Question: When executing a query on Oracle SQL Developer the result is text rather than a grid. I'd like it to display a grid, but I do not know how to display them.

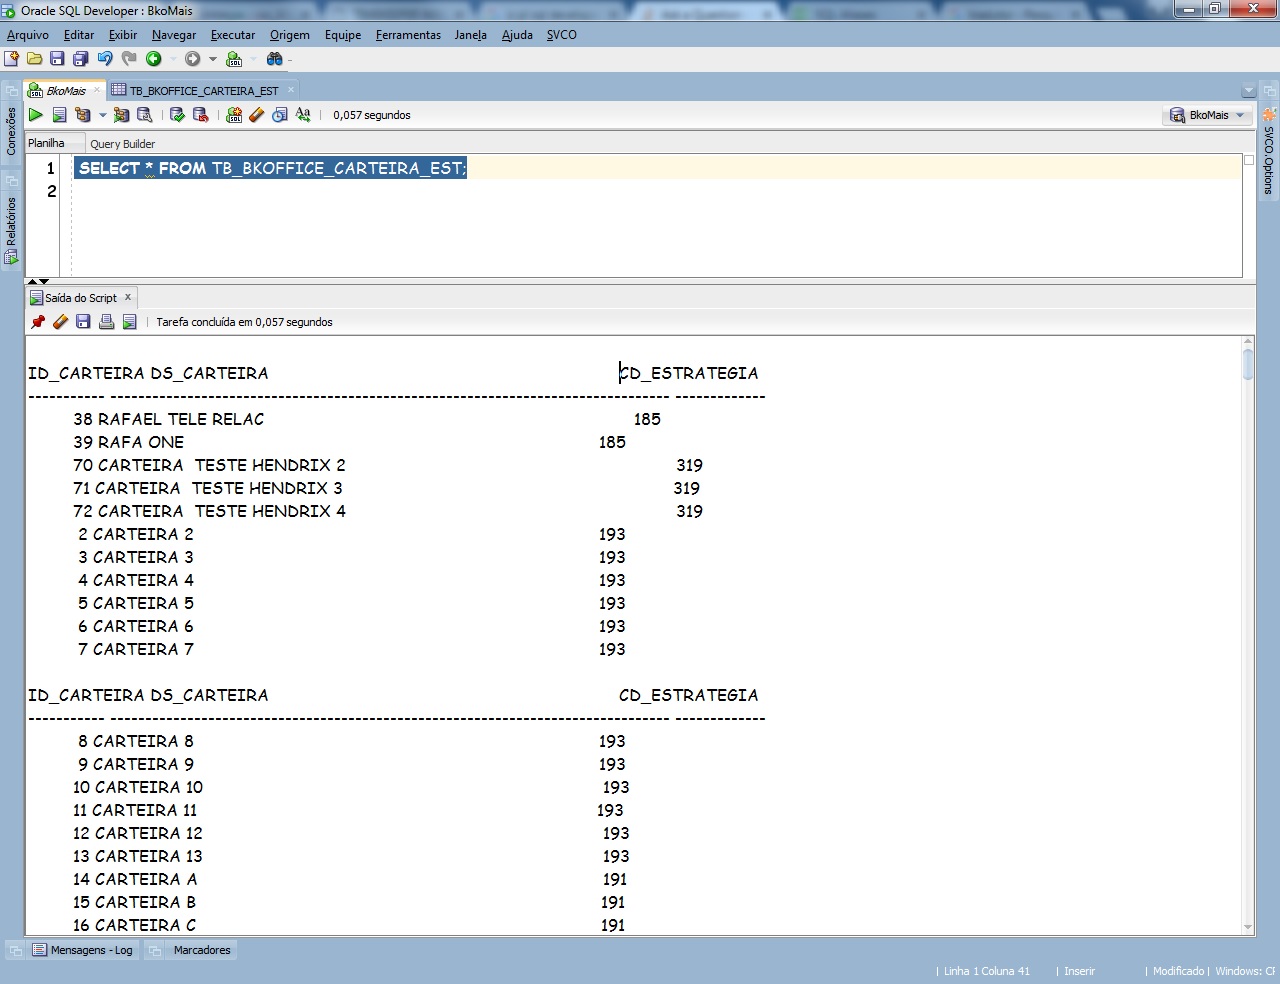
Answer: That's because you're pressing , which is "Run Script" command.
You need to press green triangle at the top, or + shortcut.